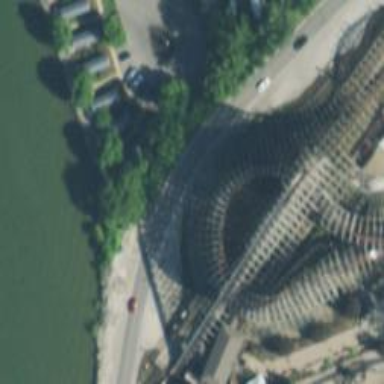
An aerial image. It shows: Thrilling roller coaster attraction.